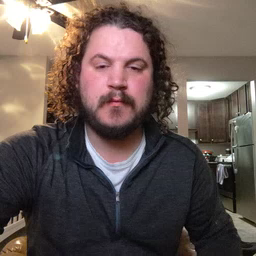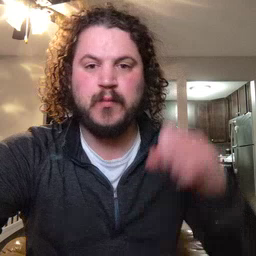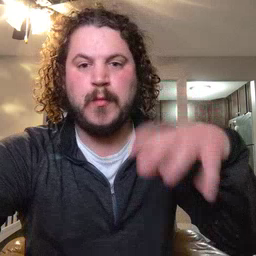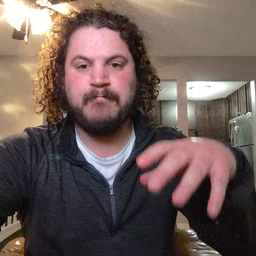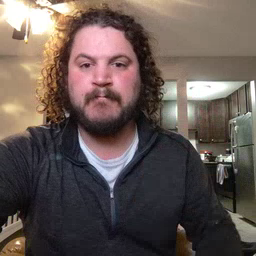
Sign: drop